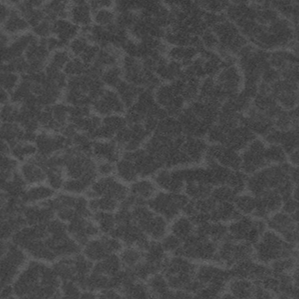
Label: frost